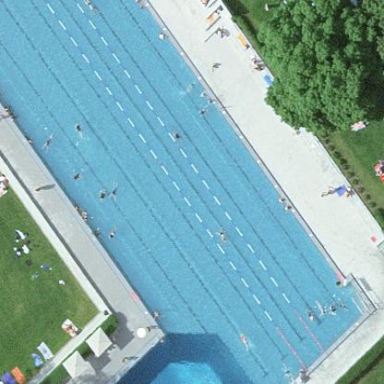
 perfect for swimming and other water activities."